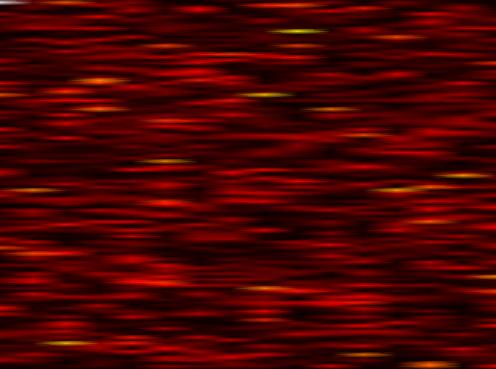
Label: UFMC